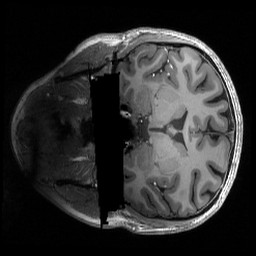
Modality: T1w
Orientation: coronal
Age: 24
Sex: female
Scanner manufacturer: siemens
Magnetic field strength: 6.98 T
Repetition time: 2.53 s
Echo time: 0.00176 s